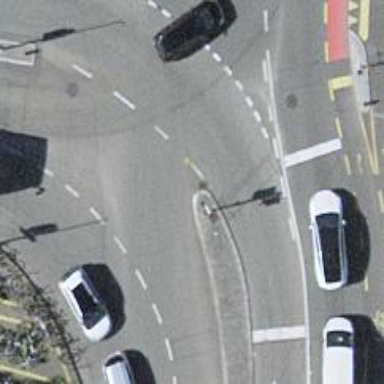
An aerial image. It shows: Road with traffic signals.